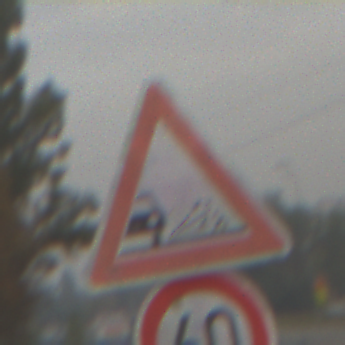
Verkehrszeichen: SplittSchotter
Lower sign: Geschwindigkeit60
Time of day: MorningAfternoon
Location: Outdoor (Suburban)
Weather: Overcast
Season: NotSpecified
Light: Natural